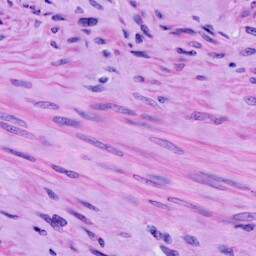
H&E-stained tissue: Cervix